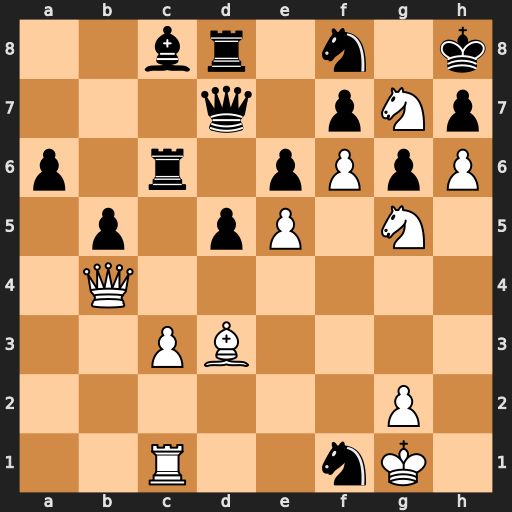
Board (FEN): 2br1n1k/3q1pNp/p1r1pPpP/1p1pP1N1/1Q6/2PB4/6P1/2R2nK1
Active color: w
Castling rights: -
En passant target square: -
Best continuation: Qe7 Rc7 Nxf7+